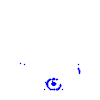
Particle: electron